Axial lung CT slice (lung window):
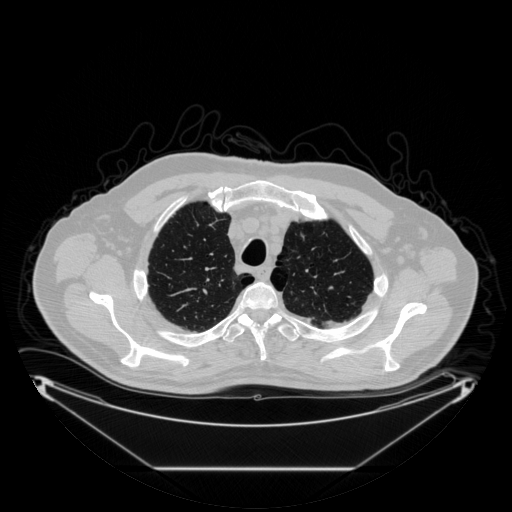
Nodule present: no